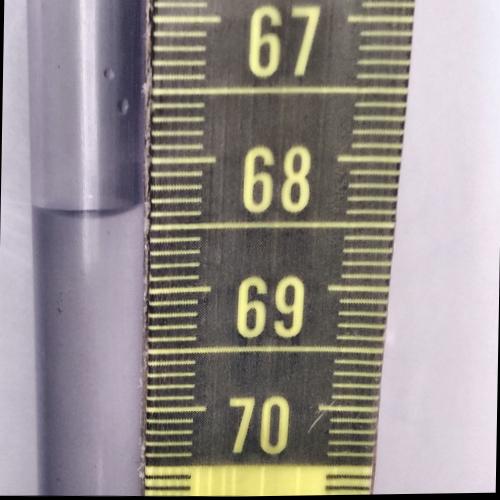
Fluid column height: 68.3 cm